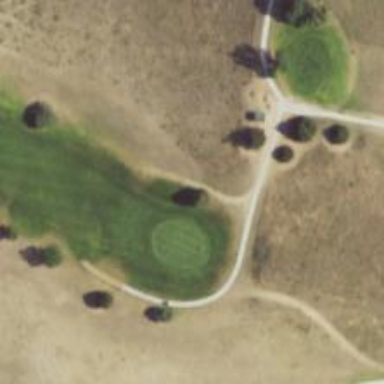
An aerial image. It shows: View of golf hole.